Interaction volume radius: 10 \u00c5
Interaction volume height: 30 \u00c5
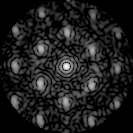
Disorder parameter: 0.4736